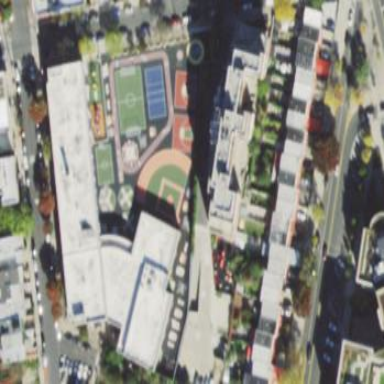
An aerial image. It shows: Schoolyard with asphalt surface.